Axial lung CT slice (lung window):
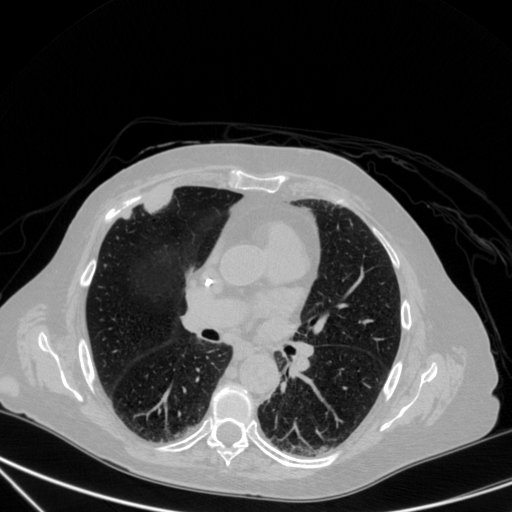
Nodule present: yes
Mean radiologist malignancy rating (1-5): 4